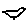
Label: bird